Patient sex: M
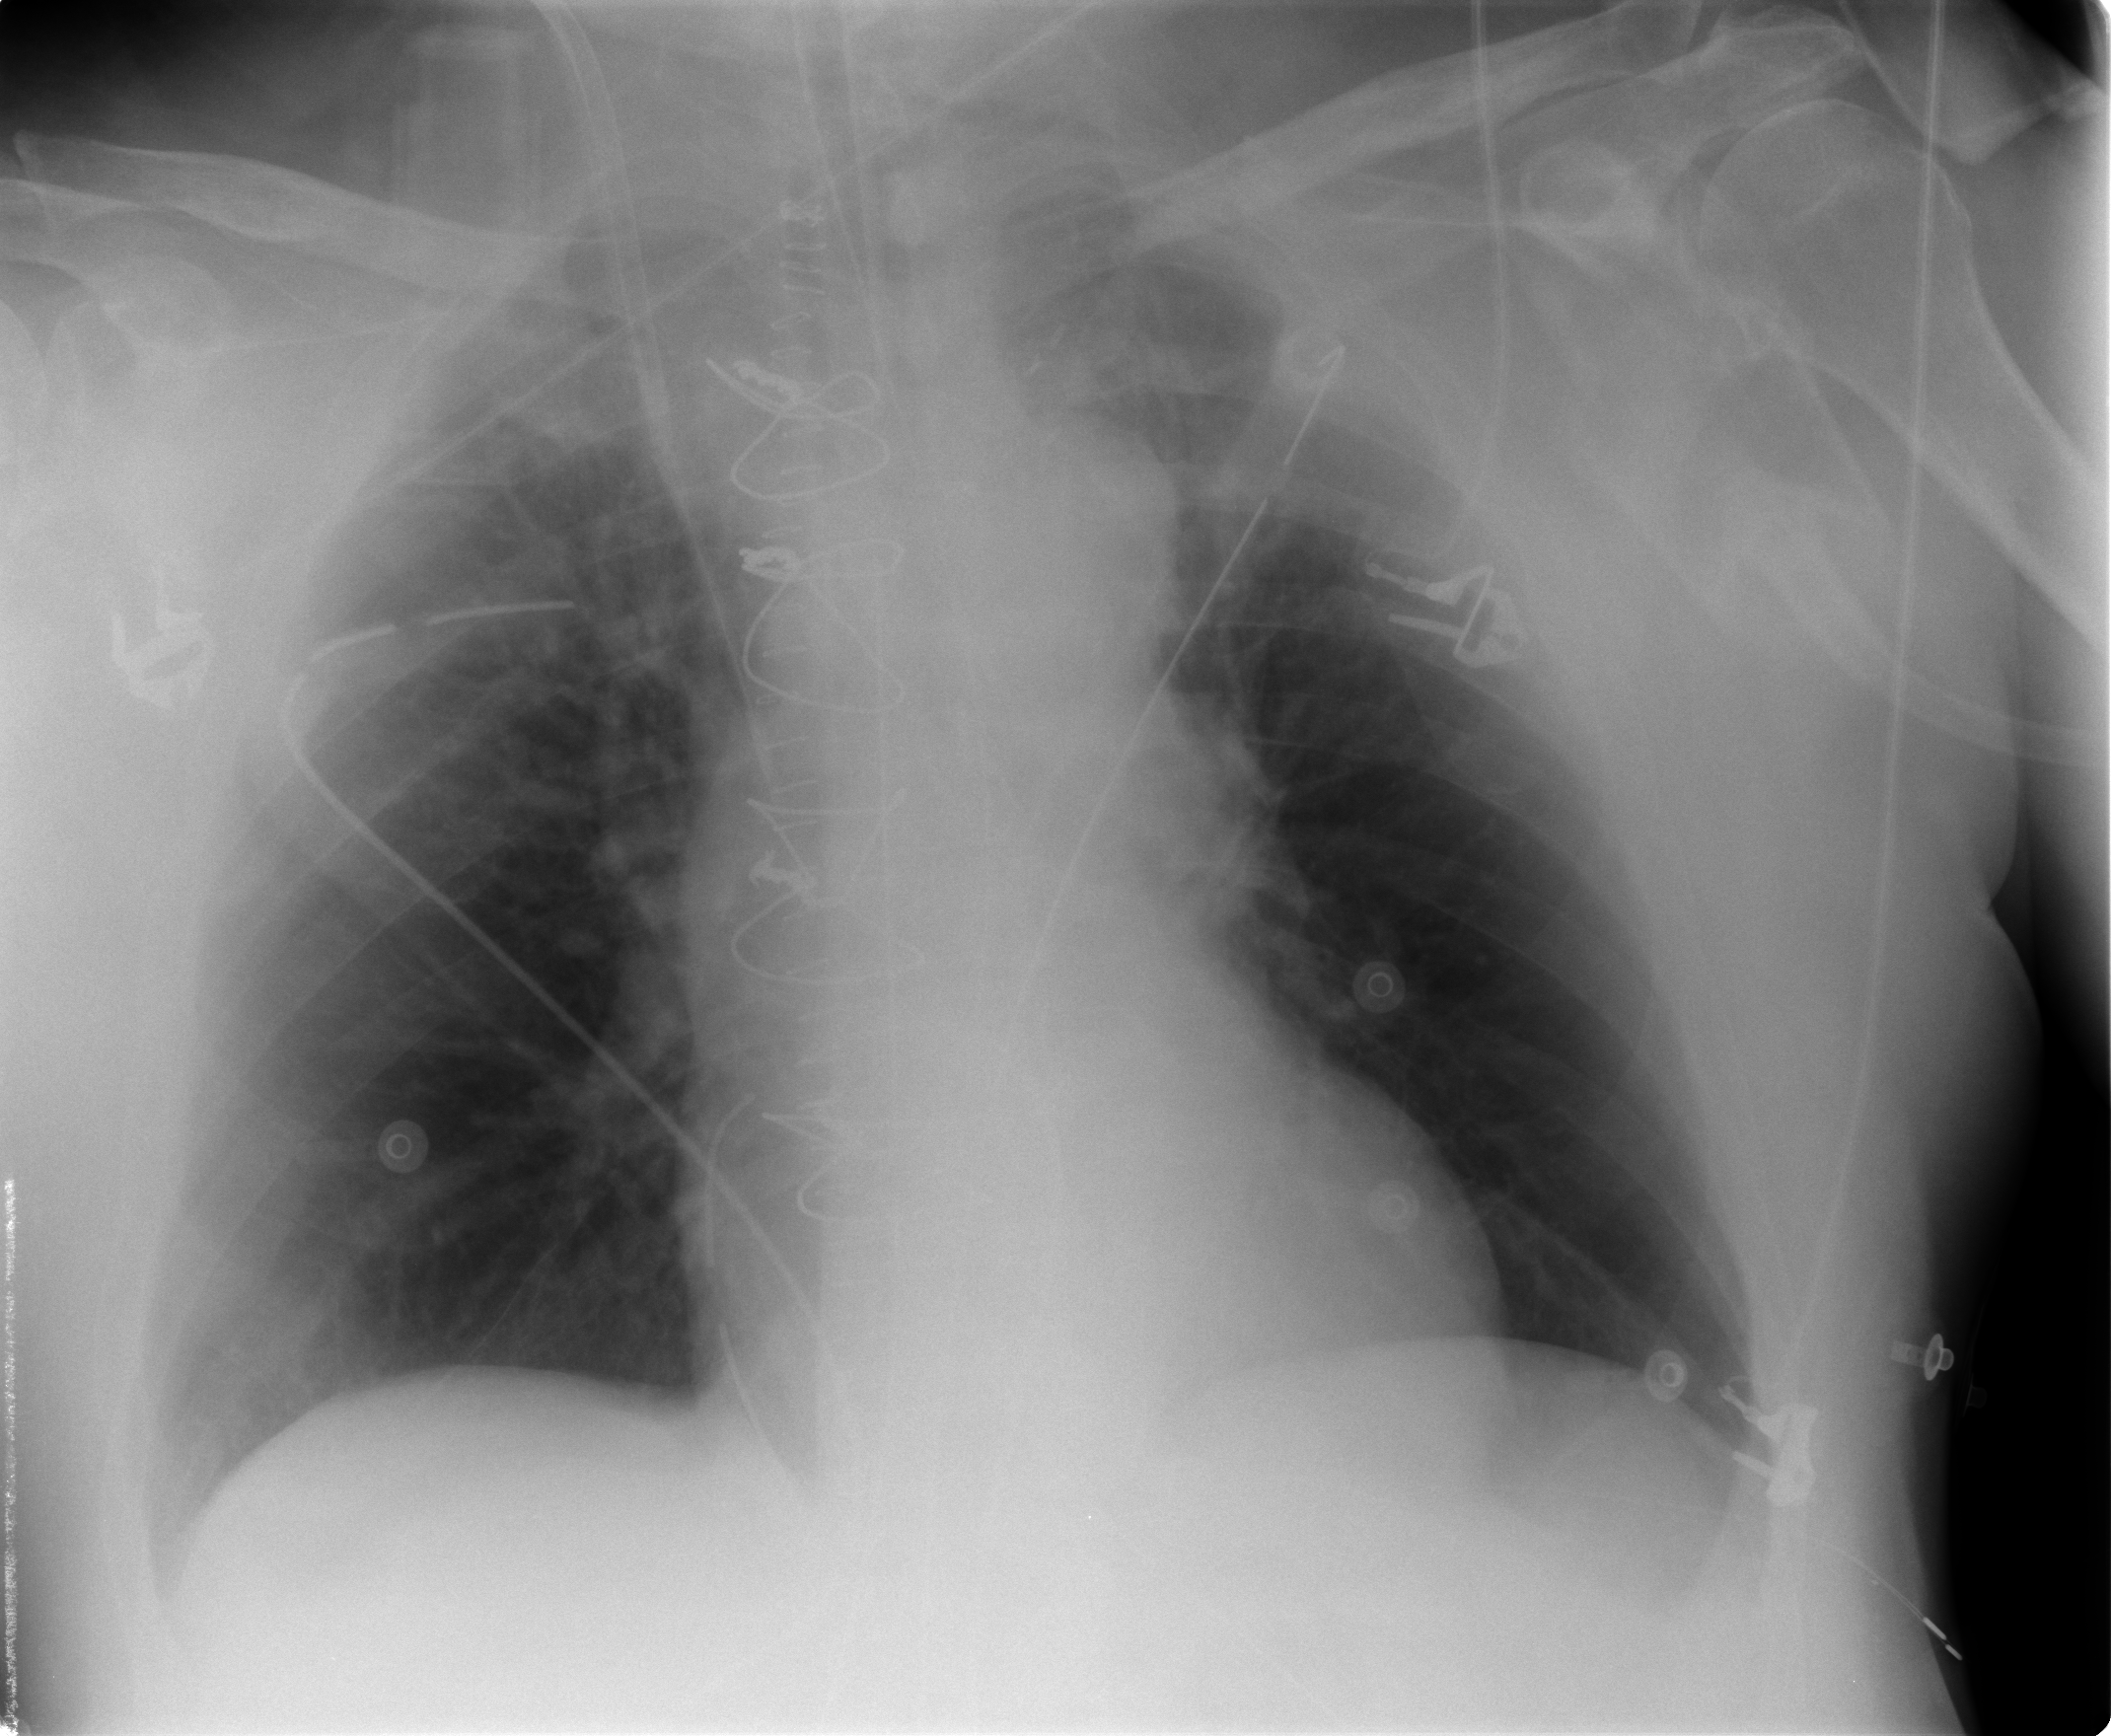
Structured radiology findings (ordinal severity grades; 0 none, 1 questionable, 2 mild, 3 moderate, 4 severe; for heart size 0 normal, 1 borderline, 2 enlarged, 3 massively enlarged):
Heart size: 2
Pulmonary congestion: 1
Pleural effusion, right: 0
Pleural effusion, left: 0
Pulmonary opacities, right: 0
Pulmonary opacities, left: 0
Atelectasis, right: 1
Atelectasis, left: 1